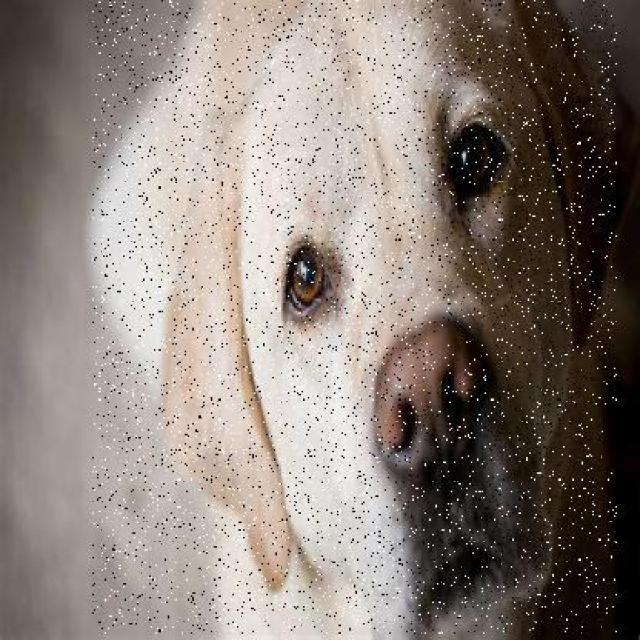
Healthy canine skin — no visible lesions, inflammation, or abnormalities. The skin and coat appear normal.